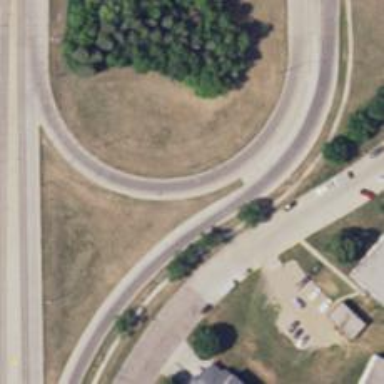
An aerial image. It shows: Secondary link road.